Question: I use this code to intercept a dialog from a webview but I can not see the content or interact with it:
'''
Element webview= querySelector("#webview");
Map<String,String> map=new Map();
map["src"]=urlWebView+user;
webview.attributes.addAll(map);
querySelector("#webview_cont").style.visibility="visible";
window.addEventListener("dialog",(Event e){ //Use window or webview returns the same result
e.preventDefault();
... //What should I do here ??
} );
'''
Any solution?
Thanks
Debug:

> Open issue: <URL>
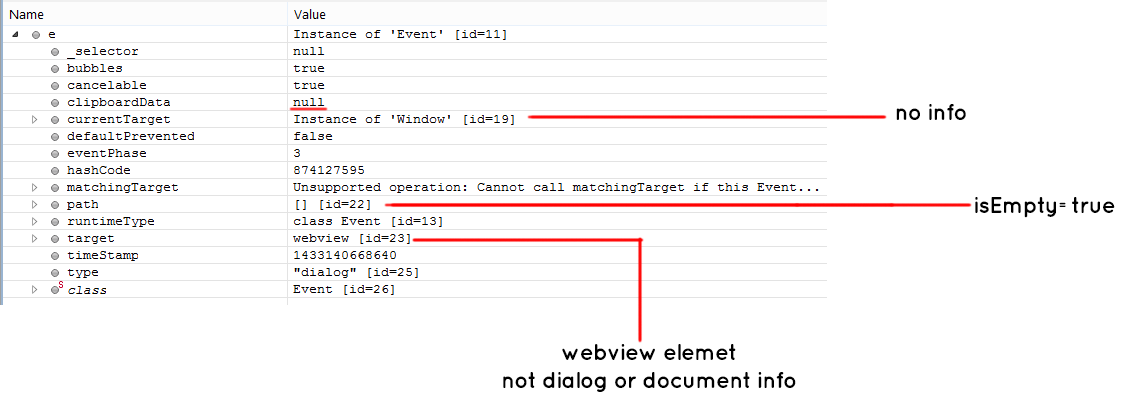
Answer: The problem definitely lies with your usage of Dart's <URL>.
It simply does not support the <URL> that Chrome is adding to the event: 'e.dialog', 'e.messageText', 'e.messageType'.
It does not seem like there is a ready solution for that, <URL>.
Sadly, I don't know Dart well enough to give you a solution. You need to somehow extend that event class, possibly dropping to JS level.
<URL> would be a bit trickier, I guess.